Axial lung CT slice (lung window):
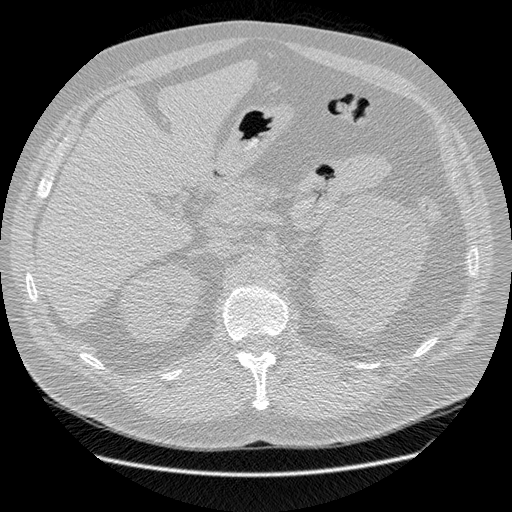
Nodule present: no